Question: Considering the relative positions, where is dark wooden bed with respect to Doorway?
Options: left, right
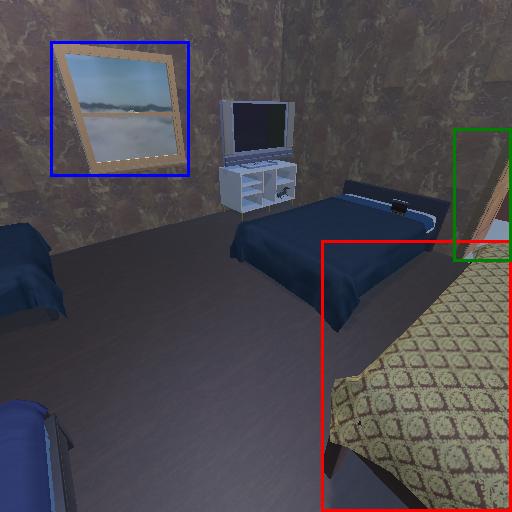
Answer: left